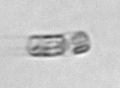
Label: Guinardia_striata